Interaction volume radius: 5 \u00c5
Interaction volume height: 30 \u00c5
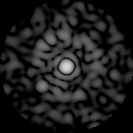
Disorder parameter: 0.8228